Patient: sex M, age 57
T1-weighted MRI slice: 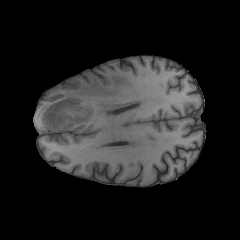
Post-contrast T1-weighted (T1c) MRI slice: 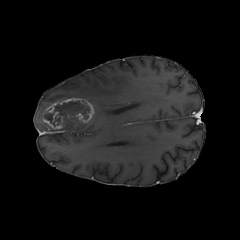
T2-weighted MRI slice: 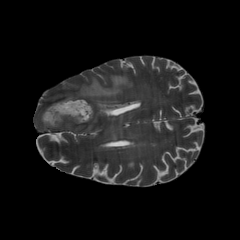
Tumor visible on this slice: yes
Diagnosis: Glioblastoma, IDH-wildtype
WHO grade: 4